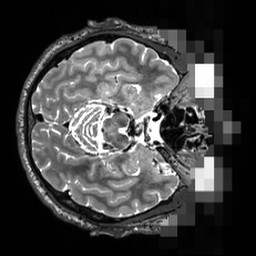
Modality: T2w
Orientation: axial
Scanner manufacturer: siemens
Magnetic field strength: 3 T
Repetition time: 3.2 s
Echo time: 0.564 s